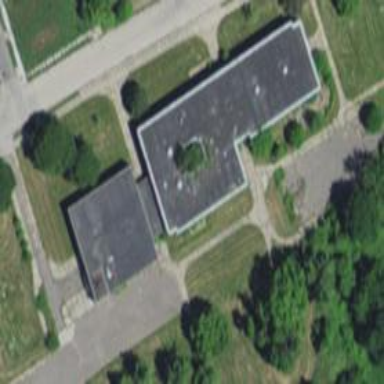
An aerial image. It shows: School building.